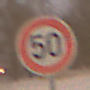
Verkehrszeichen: Geschwindigkeit50
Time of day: Night
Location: Outdoor (Urban)
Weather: Overcast
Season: Winter
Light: Artificial